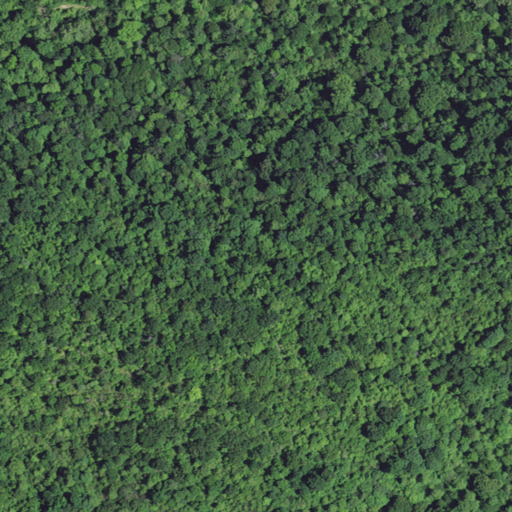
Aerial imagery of ridge(s) in Kentucky named Powell Ridge containing deciduous forest, shrub, and mixed forest